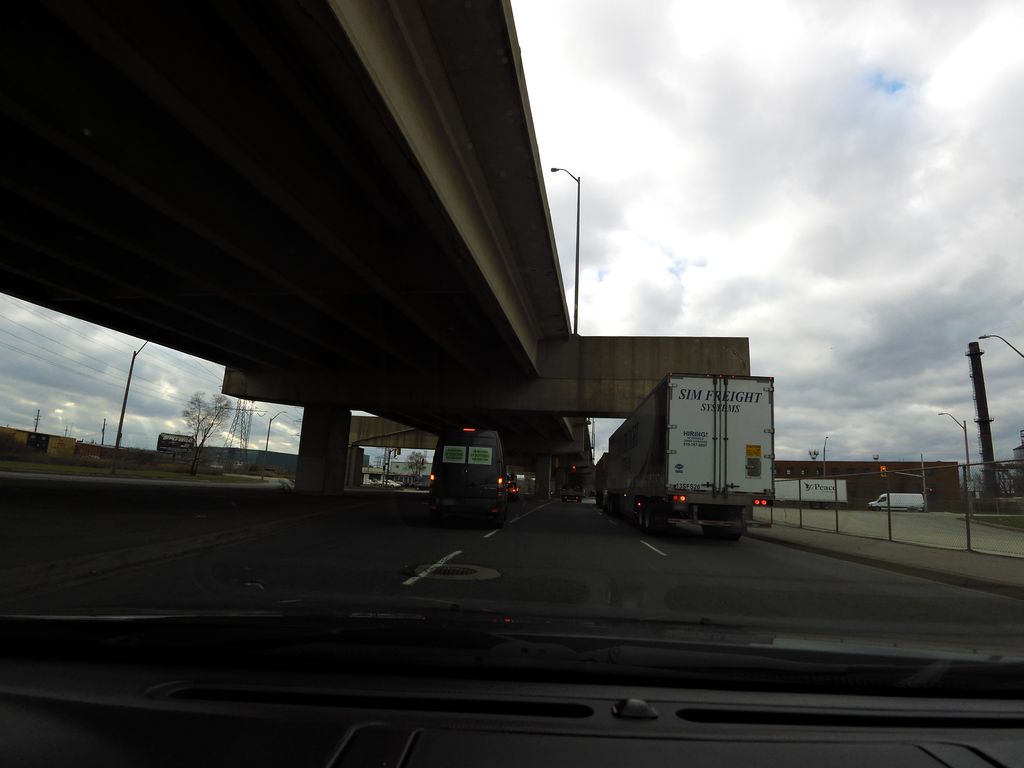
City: hamilton